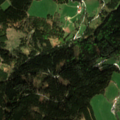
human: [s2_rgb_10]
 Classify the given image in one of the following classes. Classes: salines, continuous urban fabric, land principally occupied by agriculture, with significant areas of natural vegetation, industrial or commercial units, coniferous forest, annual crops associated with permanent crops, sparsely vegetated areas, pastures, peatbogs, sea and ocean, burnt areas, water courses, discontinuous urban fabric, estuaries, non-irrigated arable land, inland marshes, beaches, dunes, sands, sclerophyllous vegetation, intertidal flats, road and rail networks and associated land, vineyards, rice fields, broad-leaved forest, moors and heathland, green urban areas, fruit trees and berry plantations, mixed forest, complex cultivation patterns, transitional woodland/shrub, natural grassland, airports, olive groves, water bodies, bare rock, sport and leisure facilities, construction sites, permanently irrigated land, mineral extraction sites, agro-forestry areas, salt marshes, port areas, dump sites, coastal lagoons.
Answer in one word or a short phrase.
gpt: land principally occupied by agriculture, with significant areas of natural vegetation, coniferous forest, mixed forest